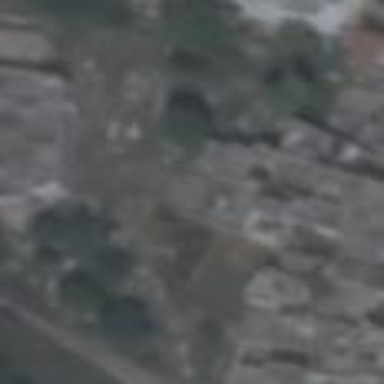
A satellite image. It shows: Cemetery.